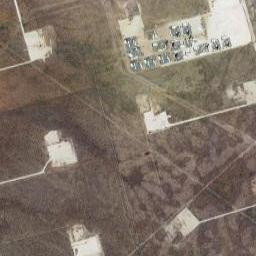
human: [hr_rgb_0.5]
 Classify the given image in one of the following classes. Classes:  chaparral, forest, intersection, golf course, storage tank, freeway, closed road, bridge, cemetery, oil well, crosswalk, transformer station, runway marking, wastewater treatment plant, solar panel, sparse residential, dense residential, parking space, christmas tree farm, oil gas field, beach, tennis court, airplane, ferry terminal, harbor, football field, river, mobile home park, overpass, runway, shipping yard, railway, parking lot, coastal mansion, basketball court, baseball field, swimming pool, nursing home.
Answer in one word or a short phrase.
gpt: oil gas field